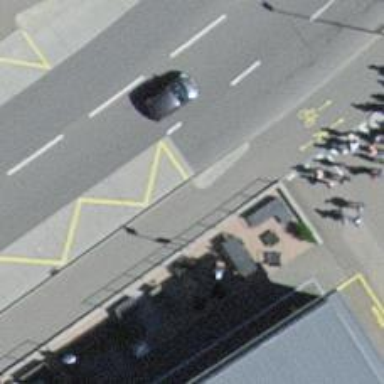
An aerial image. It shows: Platform for public transport is situated by the road.